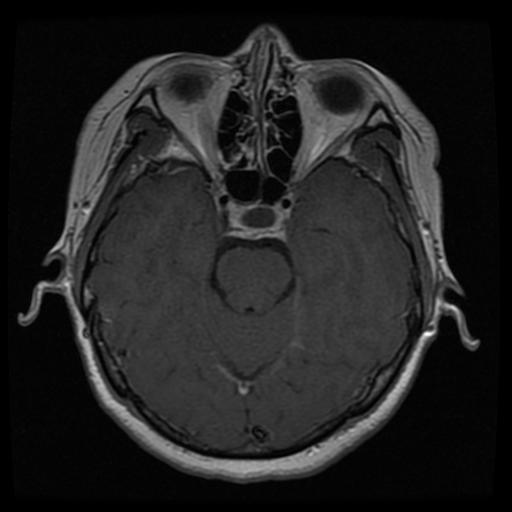
Label: pituitary